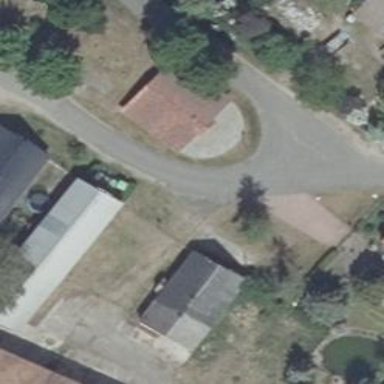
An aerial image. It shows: Asphalt road in residential area.